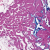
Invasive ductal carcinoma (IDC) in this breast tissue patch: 0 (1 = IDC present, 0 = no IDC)